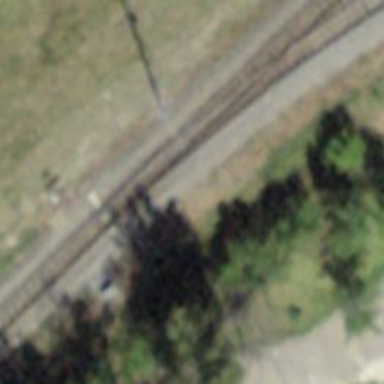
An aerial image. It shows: Narrow-gauge railway track electrified by contact line.